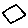
Label: square